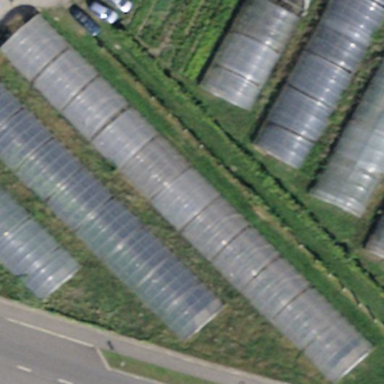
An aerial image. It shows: Greenhouse.